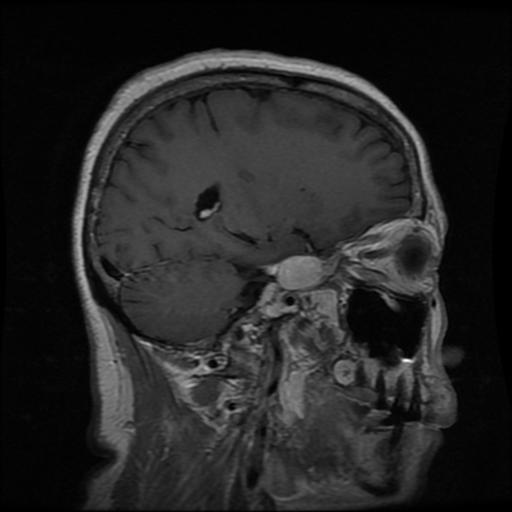
Label: meningioma